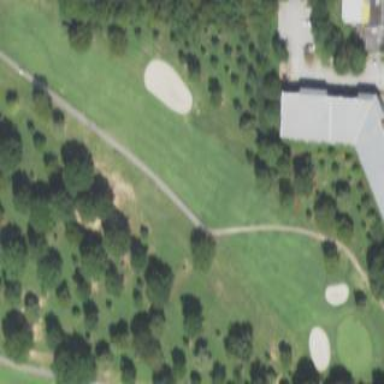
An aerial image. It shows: Golf fairway surrounded by grass.